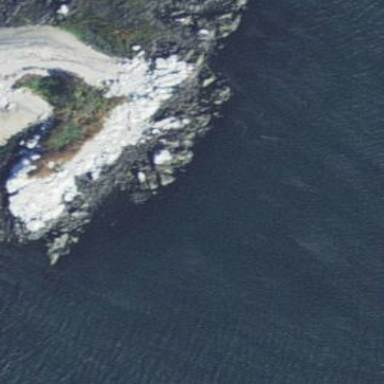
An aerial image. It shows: Rocky area where the tidal waters flow in.